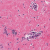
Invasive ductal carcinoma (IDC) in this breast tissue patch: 0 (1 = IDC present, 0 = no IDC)